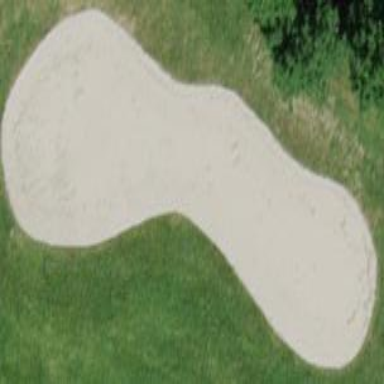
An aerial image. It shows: Sand bunker on golf course.